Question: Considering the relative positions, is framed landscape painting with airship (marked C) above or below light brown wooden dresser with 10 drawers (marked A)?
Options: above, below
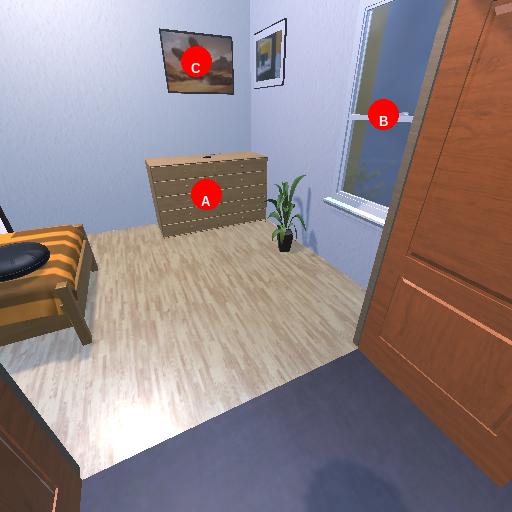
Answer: above